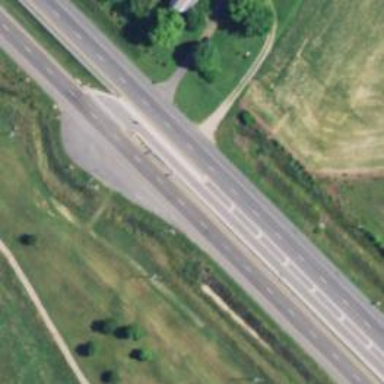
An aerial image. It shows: Trunk link highway.